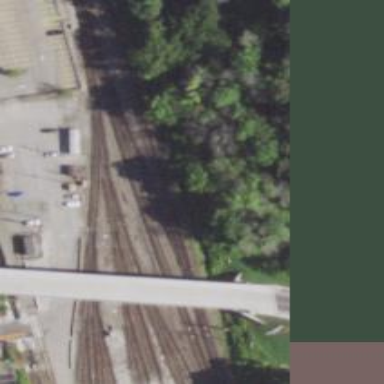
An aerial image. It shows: Electrified railway with rail tracks.